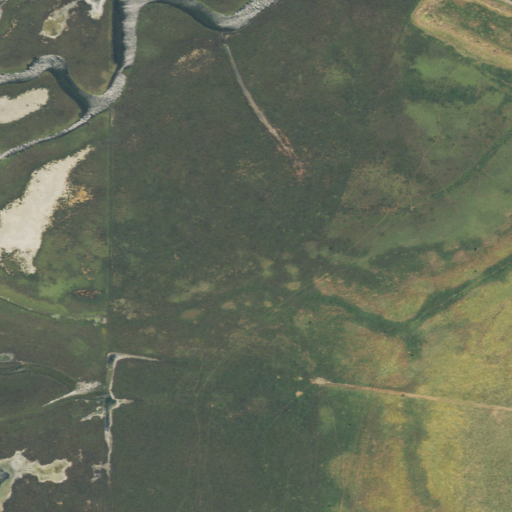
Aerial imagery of island in California named Cannibal Island containing herbaceous wetlands and pasture